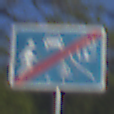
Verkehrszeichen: EndeVerkehrsberuhigterBereich
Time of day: MorningAfternoon
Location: Outdoor (Nature)
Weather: Clear
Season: Winter
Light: Natural